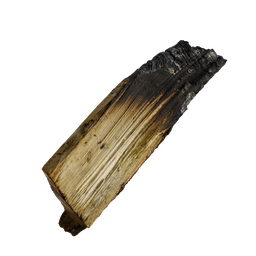
Label: nature